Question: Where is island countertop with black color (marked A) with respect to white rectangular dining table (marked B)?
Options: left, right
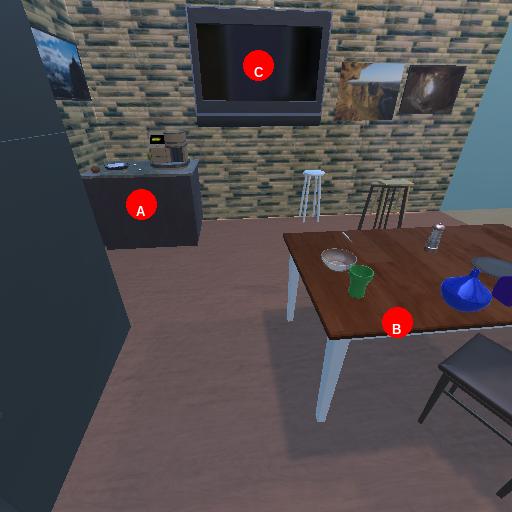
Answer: left